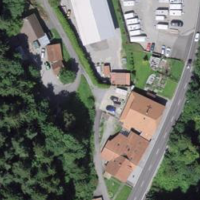
EUNIS habitat code: 55
Species observed at this site:
Lamium galeobdolon